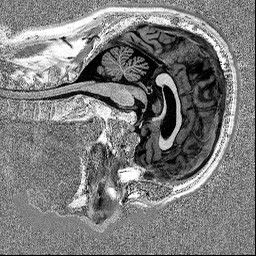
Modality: UNIT1
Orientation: sagittal
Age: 50
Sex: male
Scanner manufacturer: siemens
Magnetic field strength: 3 T
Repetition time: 5 s
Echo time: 0.00298 s